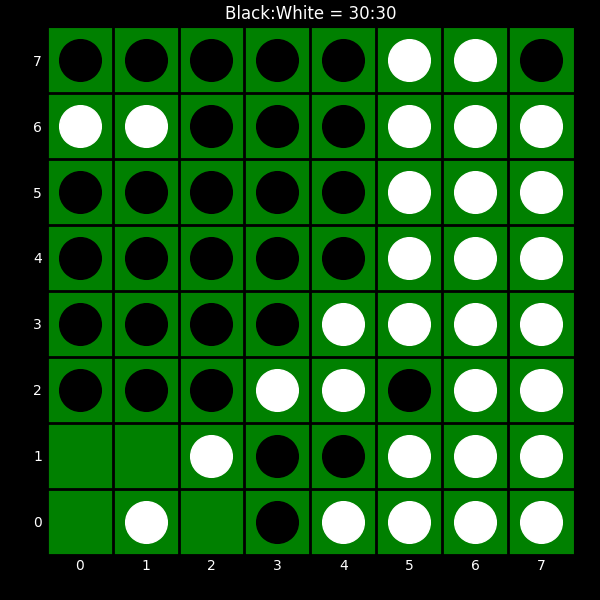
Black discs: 30
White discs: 30